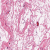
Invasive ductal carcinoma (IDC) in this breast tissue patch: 0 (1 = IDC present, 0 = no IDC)